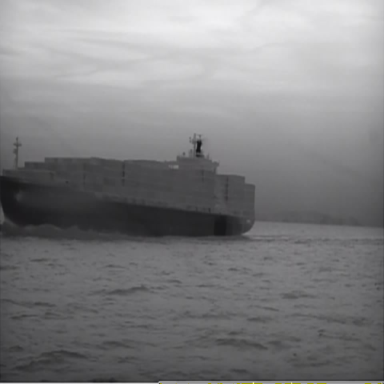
There is a fishing_boat in the infrared image.